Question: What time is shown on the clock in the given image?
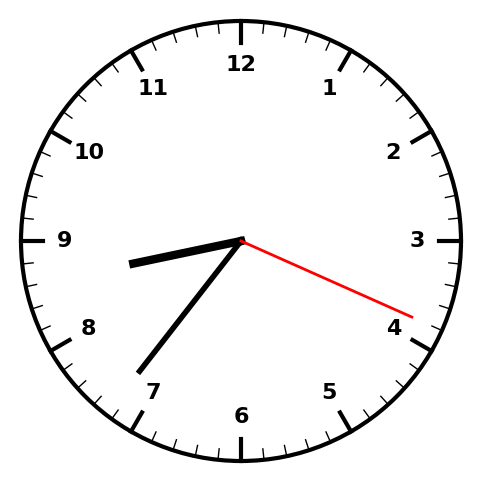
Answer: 08:36:19